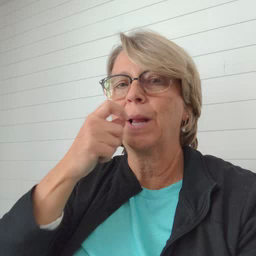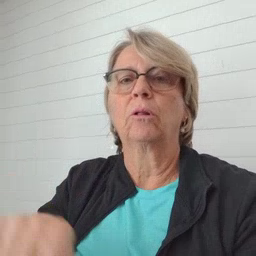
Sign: pencil